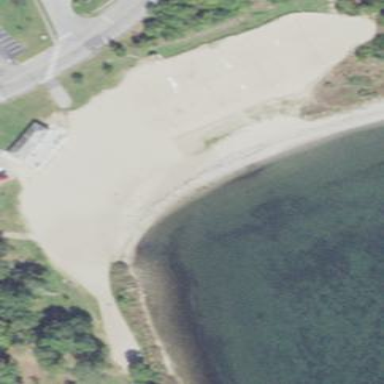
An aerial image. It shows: Sandy beach.